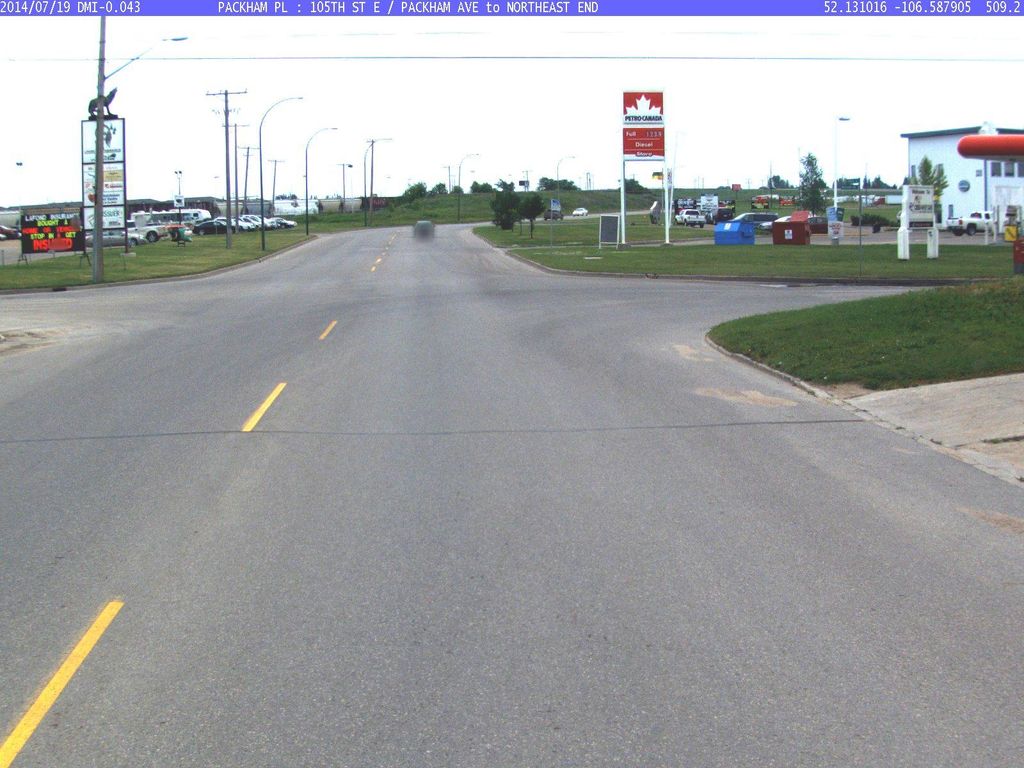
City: saskatoon